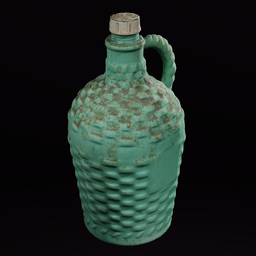
Label: decoration